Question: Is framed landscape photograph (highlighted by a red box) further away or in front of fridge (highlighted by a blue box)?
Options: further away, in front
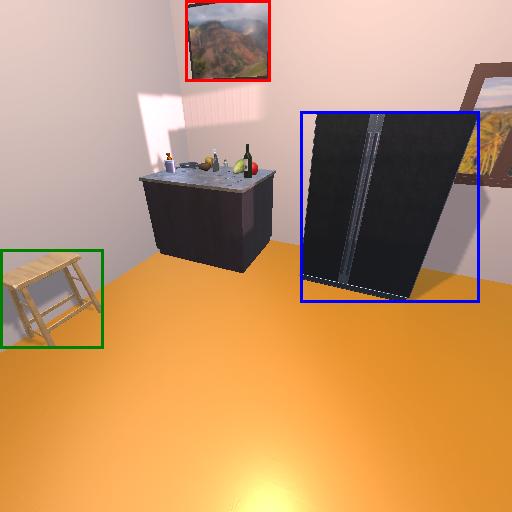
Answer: further away